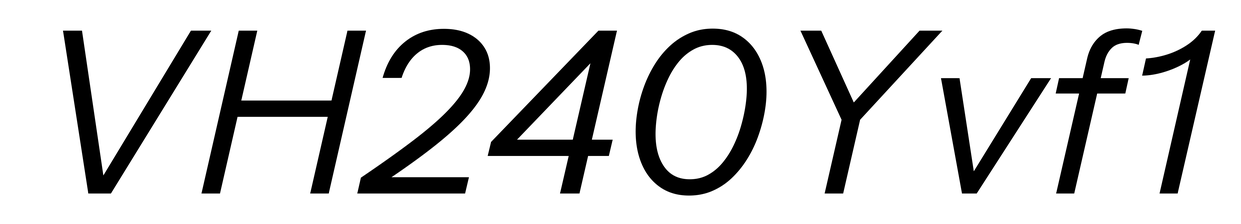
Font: InstrumentSans-Italic_Italic